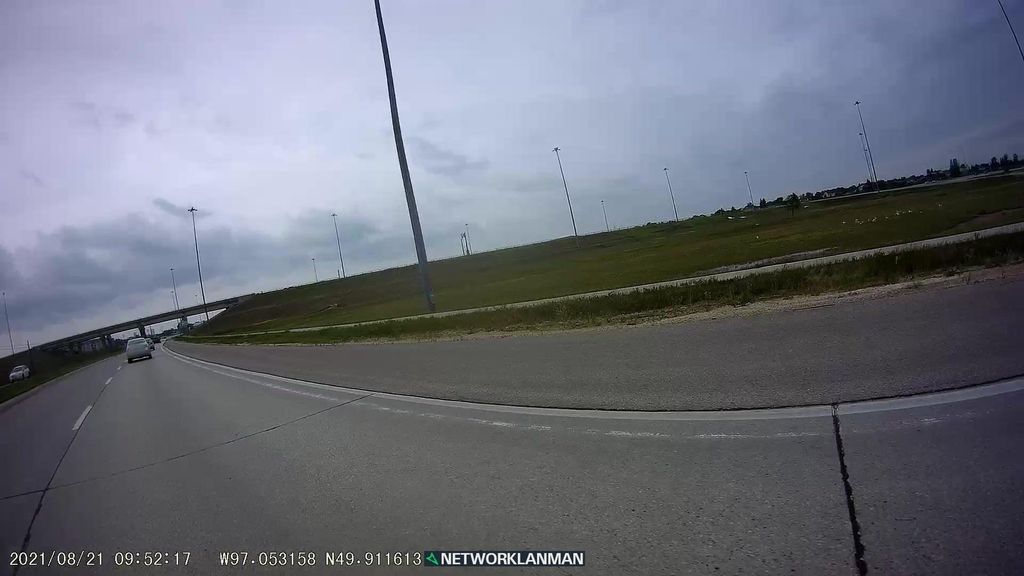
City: winnipeg